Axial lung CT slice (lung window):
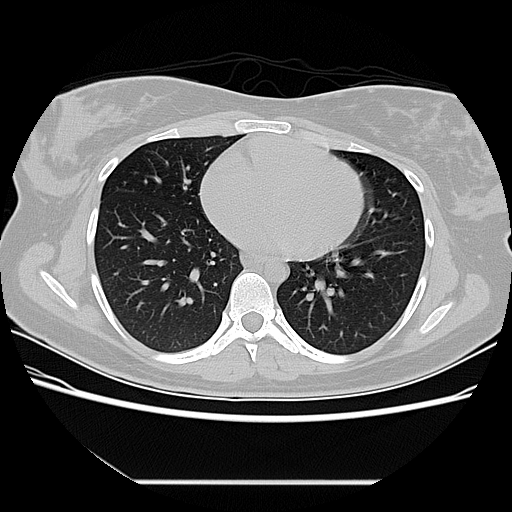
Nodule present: no